Interaction volume radius: 5 \u00c5
Interaction volume height: 10 \u00c5
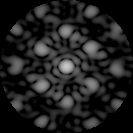
Disorder parameter: 0.2643